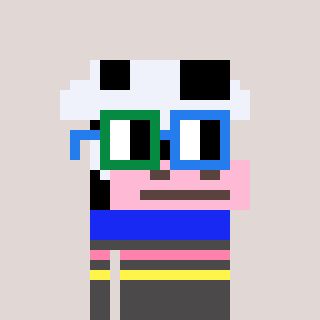
a pixel art character with square green and blue glasses, a cow-shaped head and a grayscale-colored body on a warm background